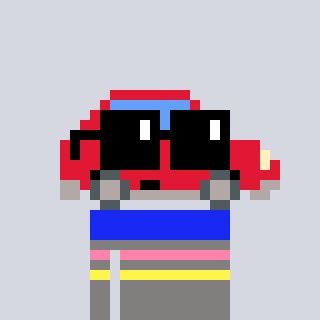
a pixel art character with square black sunglasses, a car-shaped head and a bluegrey-colored body on a cool background